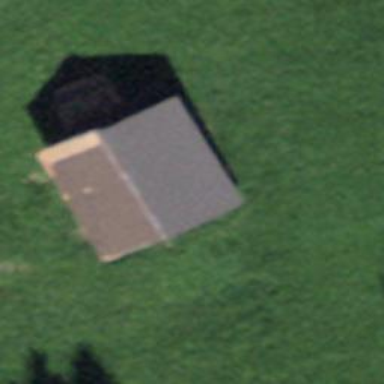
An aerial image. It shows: Barn.